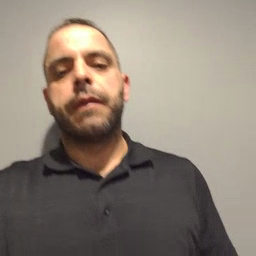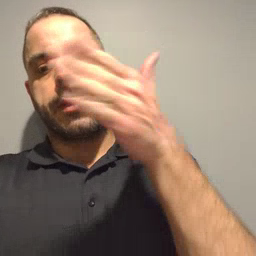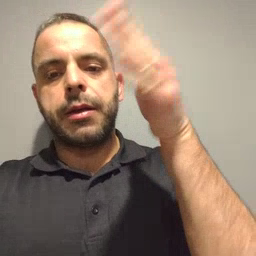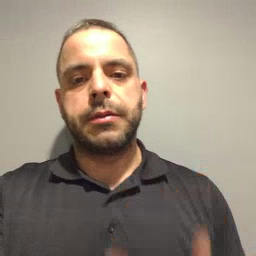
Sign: flag